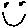
Label: smiley face